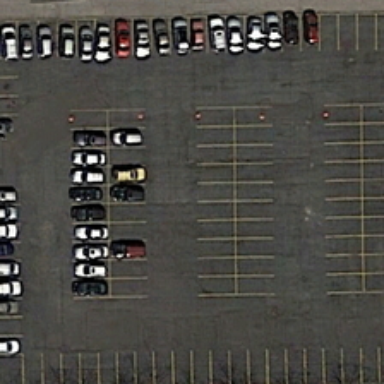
Some cars are parked in a parking lot .